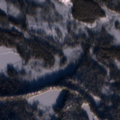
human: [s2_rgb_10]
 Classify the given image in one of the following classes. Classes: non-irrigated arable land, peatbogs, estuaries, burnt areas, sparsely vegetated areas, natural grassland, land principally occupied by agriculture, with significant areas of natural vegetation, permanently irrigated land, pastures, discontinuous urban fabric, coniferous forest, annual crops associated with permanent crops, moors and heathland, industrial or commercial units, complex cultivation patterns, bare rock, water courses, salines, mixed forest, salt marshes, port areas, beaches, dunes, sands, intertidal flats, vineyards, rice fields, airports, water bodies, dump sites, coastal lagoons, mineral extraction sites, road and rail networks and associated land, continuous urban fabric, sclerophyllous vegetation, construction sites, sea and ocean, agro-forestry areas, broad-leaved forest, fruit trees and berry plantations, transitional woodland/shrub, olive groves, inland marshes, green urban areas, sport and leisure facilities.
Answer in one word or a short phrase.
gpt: coniferous forest, mixed forest, peatbogs